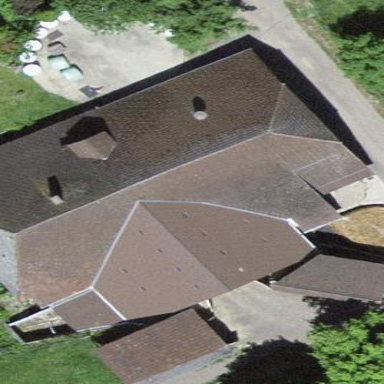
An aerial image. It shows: Farm building.